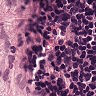
Metastatic tissue present: no